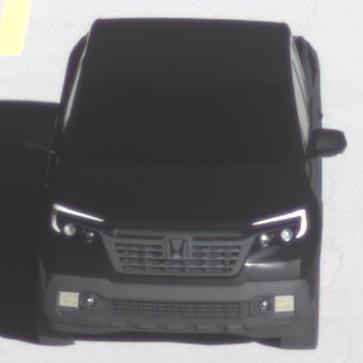
Make: Honda
Model: Ridgeline
Detailed model: Gen. 2
Model produced from: 2016
Model produced until: 2020
Doors: 4
Color: black
Road condition: dry road
Daytime: morning or afternoon
Contrast: high contrast